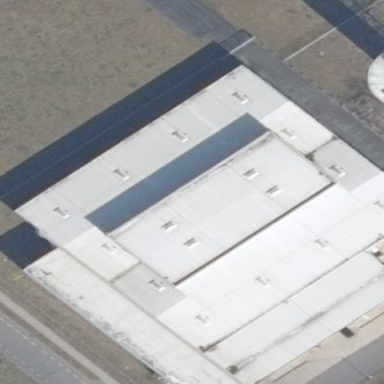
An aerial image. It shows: Industrial building with flat grey roof and white exterior.